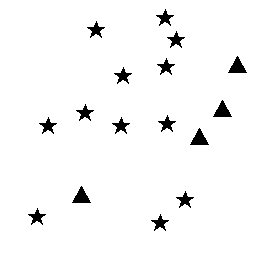
Squares: 0
Triangles: 4
Stars: 12
Total shapes: 16